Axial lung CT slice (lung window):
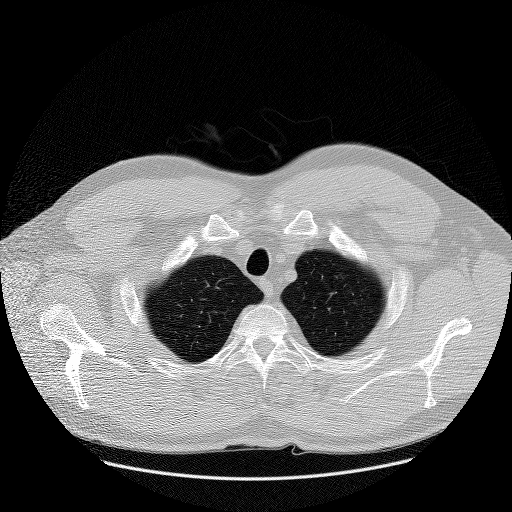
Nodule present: no